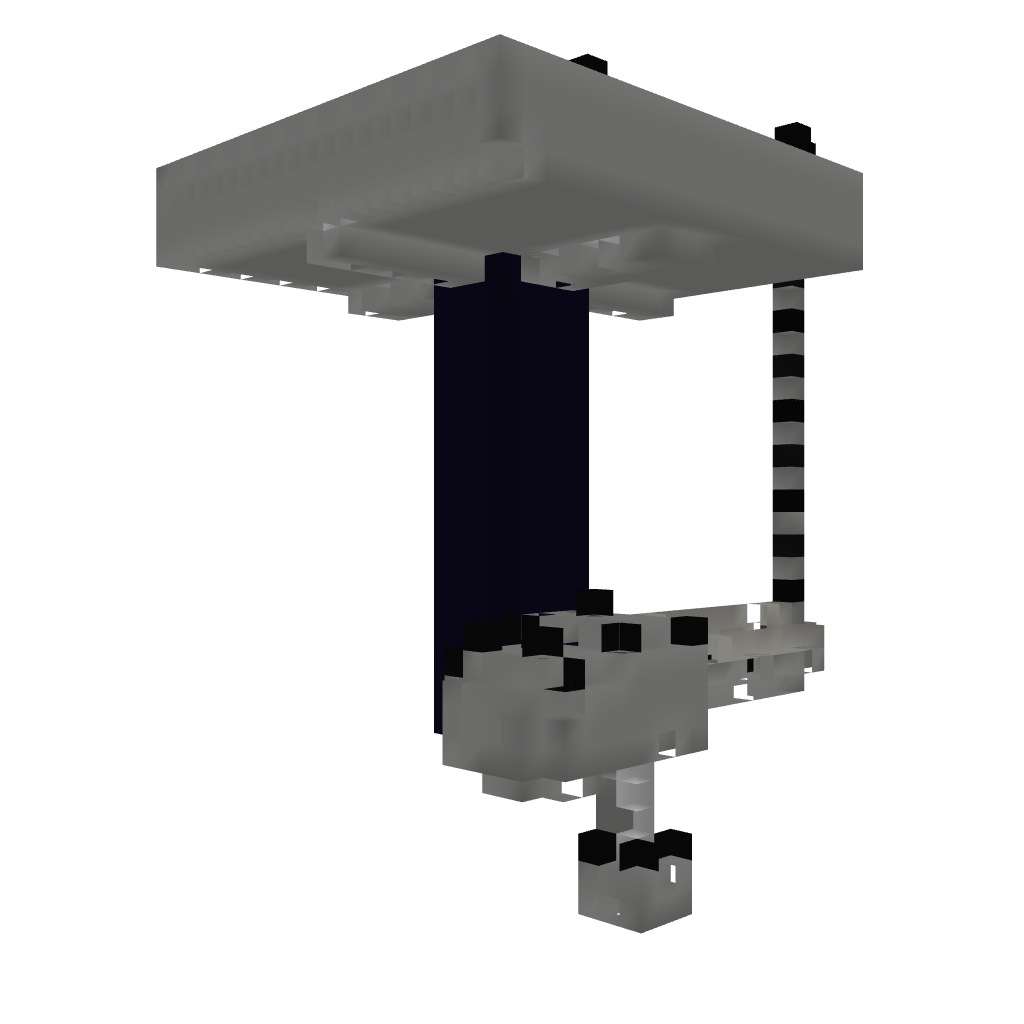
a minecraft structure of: Mob XP Farm